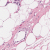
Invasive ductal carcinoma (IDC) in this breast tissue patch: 0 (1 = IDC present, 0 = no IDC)